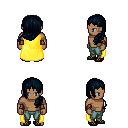
a pixel art fantasy rpg character, male body template, human, dark skin, yellow cape, teal pants, raven left-swept hairstyle, leather bracers, ghillies, four views (front, back, left, right), 2x2 character sprite sheet, small pixel art, hard edges, no anti-aliasing